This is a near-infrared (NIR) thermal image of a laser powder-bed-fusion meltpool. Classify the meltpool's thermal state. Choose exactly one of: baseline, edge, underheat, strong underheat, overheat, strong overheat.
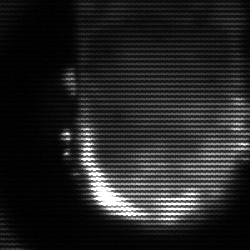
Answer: baseline